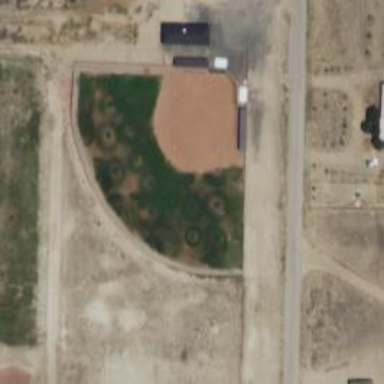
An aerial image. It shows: Baseball pitch for leisure and sports activities.